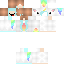
A female human skin with pale skin, wearing brown long hair dressed in a blue hoodie and black pants, featuring a closed mouth.